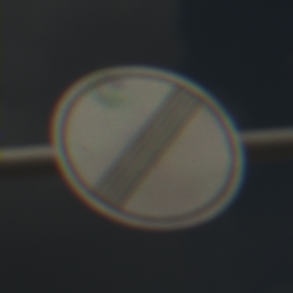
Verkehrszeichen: EndeSaemtlicherBegrenzungen
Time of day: MorningAfternoon
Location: Outdoor (Beach)
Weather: PartlyCloudy
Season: NotSpecified
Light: Natural